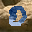
Label: 0